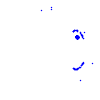
Particle: electron